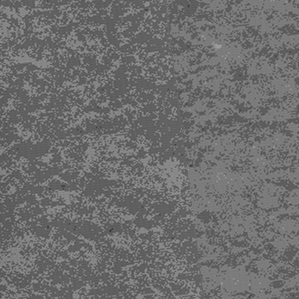
Label: frost